Aerial crown-view tile of a tropical tree (Barro Colorado Island, Panama), acquired 20241014:
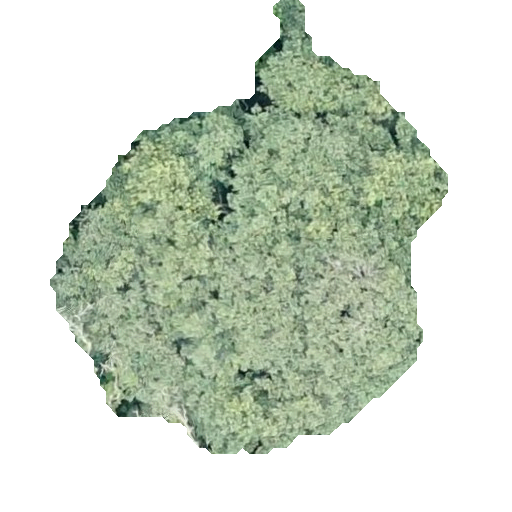
Species: Apeiba membranacea
GBIF accepted scientific name: Apeiba membranacea
Crown area: 171.702 m²